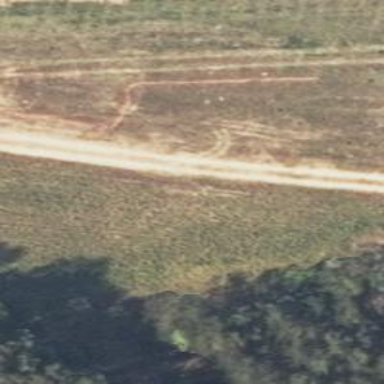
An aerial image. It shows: Sandy track.